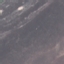
Land use / land cover class: HerbaceousVegetation